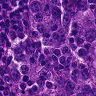
Metastatic tissue present: yes